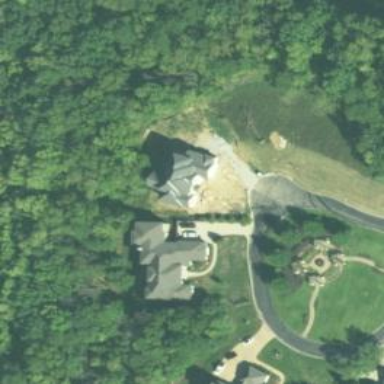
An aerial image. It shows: Driveway.